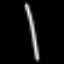
Label: line